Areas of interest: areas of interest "Park Square"
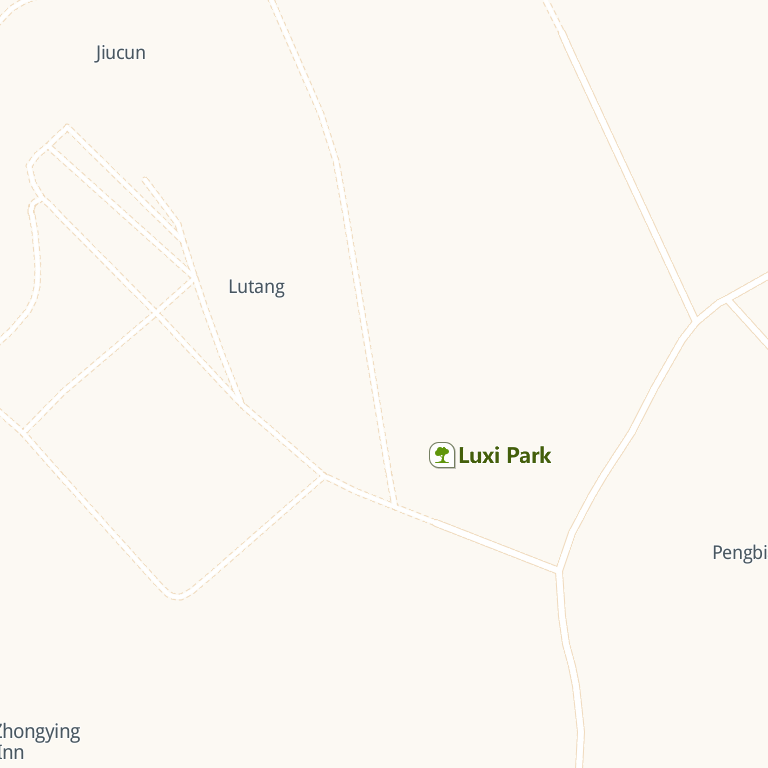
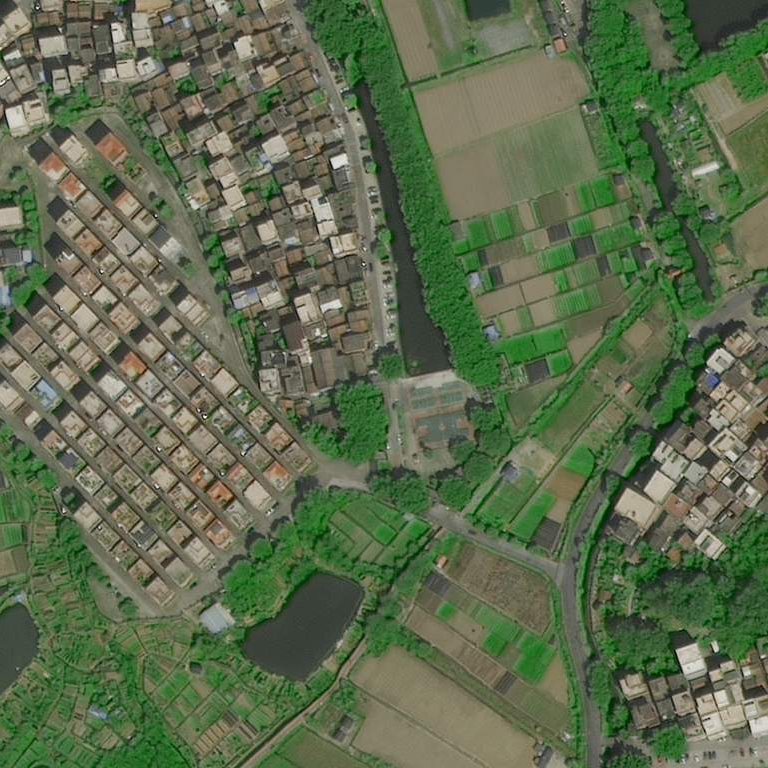